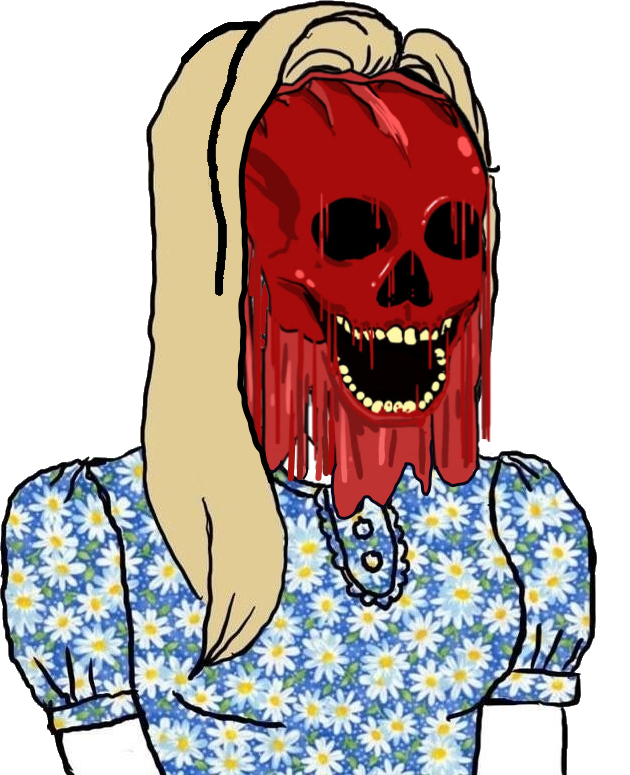
Label: 5_Trad_Wife